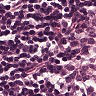
Metastatic tissue present: no